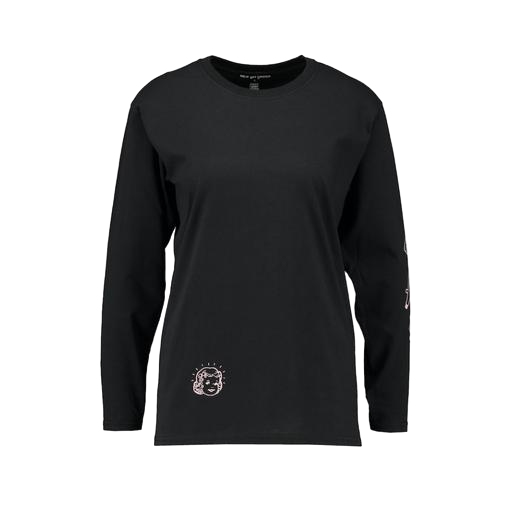
long-sleeve tee, longsleeve t-shirt, black women's long sleeve t-shirt, white background